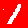
Digit: 1